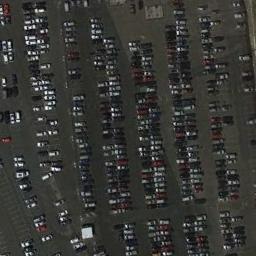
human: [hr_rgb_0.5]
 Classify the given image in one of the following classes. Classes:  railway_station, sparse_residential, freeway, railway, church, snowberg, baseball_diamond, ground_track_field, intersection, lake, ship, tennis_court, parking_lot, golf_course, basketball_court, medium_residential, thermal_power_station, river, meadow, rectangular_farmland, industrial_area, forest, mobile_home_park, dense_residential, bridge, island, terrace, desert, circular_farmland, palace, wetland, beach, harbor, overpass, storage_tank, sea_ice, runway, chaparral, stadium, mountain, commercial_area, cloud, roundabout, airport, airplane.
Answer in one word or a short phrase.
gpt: parking_lot